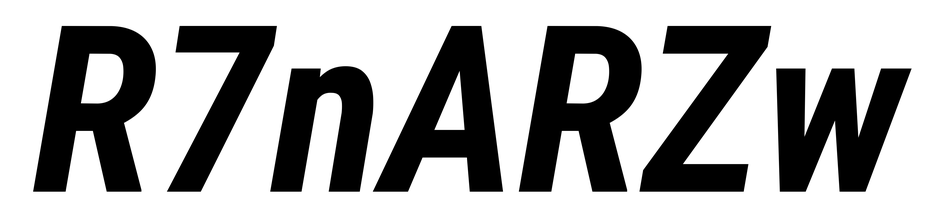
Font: Roboto-Italic_Condensed_Bold_Italic